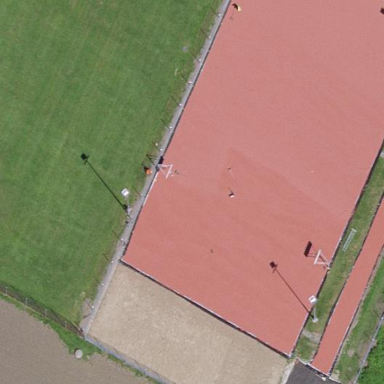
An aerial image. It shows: Multi-sport pitch with tartan surface.